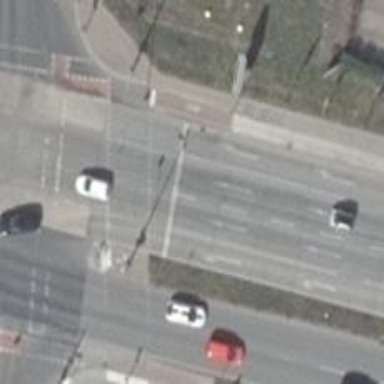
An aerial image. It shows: Road with traffic signals.